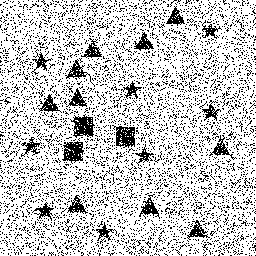
Squares: 3
Triangles: 10
Stars: 8
Total shapes: 21